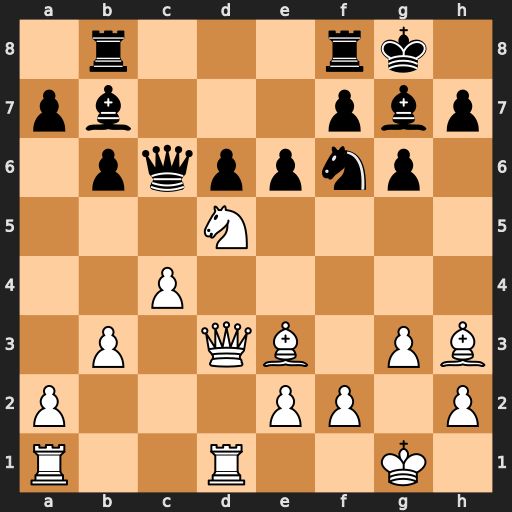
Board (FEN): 1r3rk1/pb3pbp/1pqppnp1/3N4/2P5/1P1QB1PB/P3PP1P/R2R2K1
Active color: w
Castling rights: -
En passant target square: -
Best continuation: Ne7+ Kh8 Nxc6